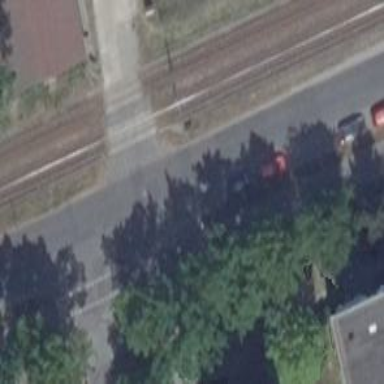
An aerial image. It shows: Level crossing along the railway.